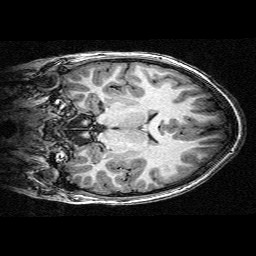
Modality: T1w
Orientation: coronal
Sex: male